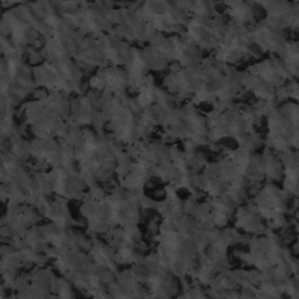
Label: frost